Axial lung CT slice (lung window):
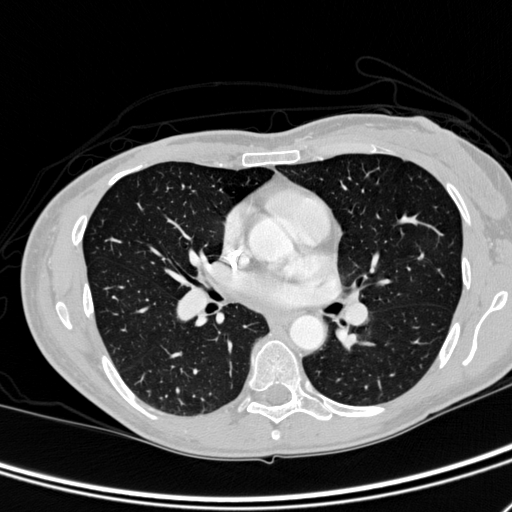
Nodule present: no